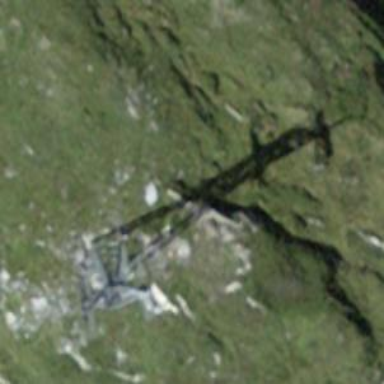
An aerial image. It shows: Pylon for aerialway.